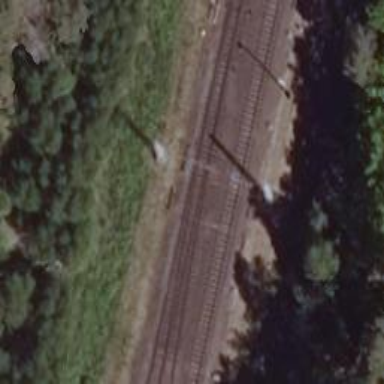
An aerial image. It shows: Railway milestone with catenary mast.